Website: apple
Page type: payment
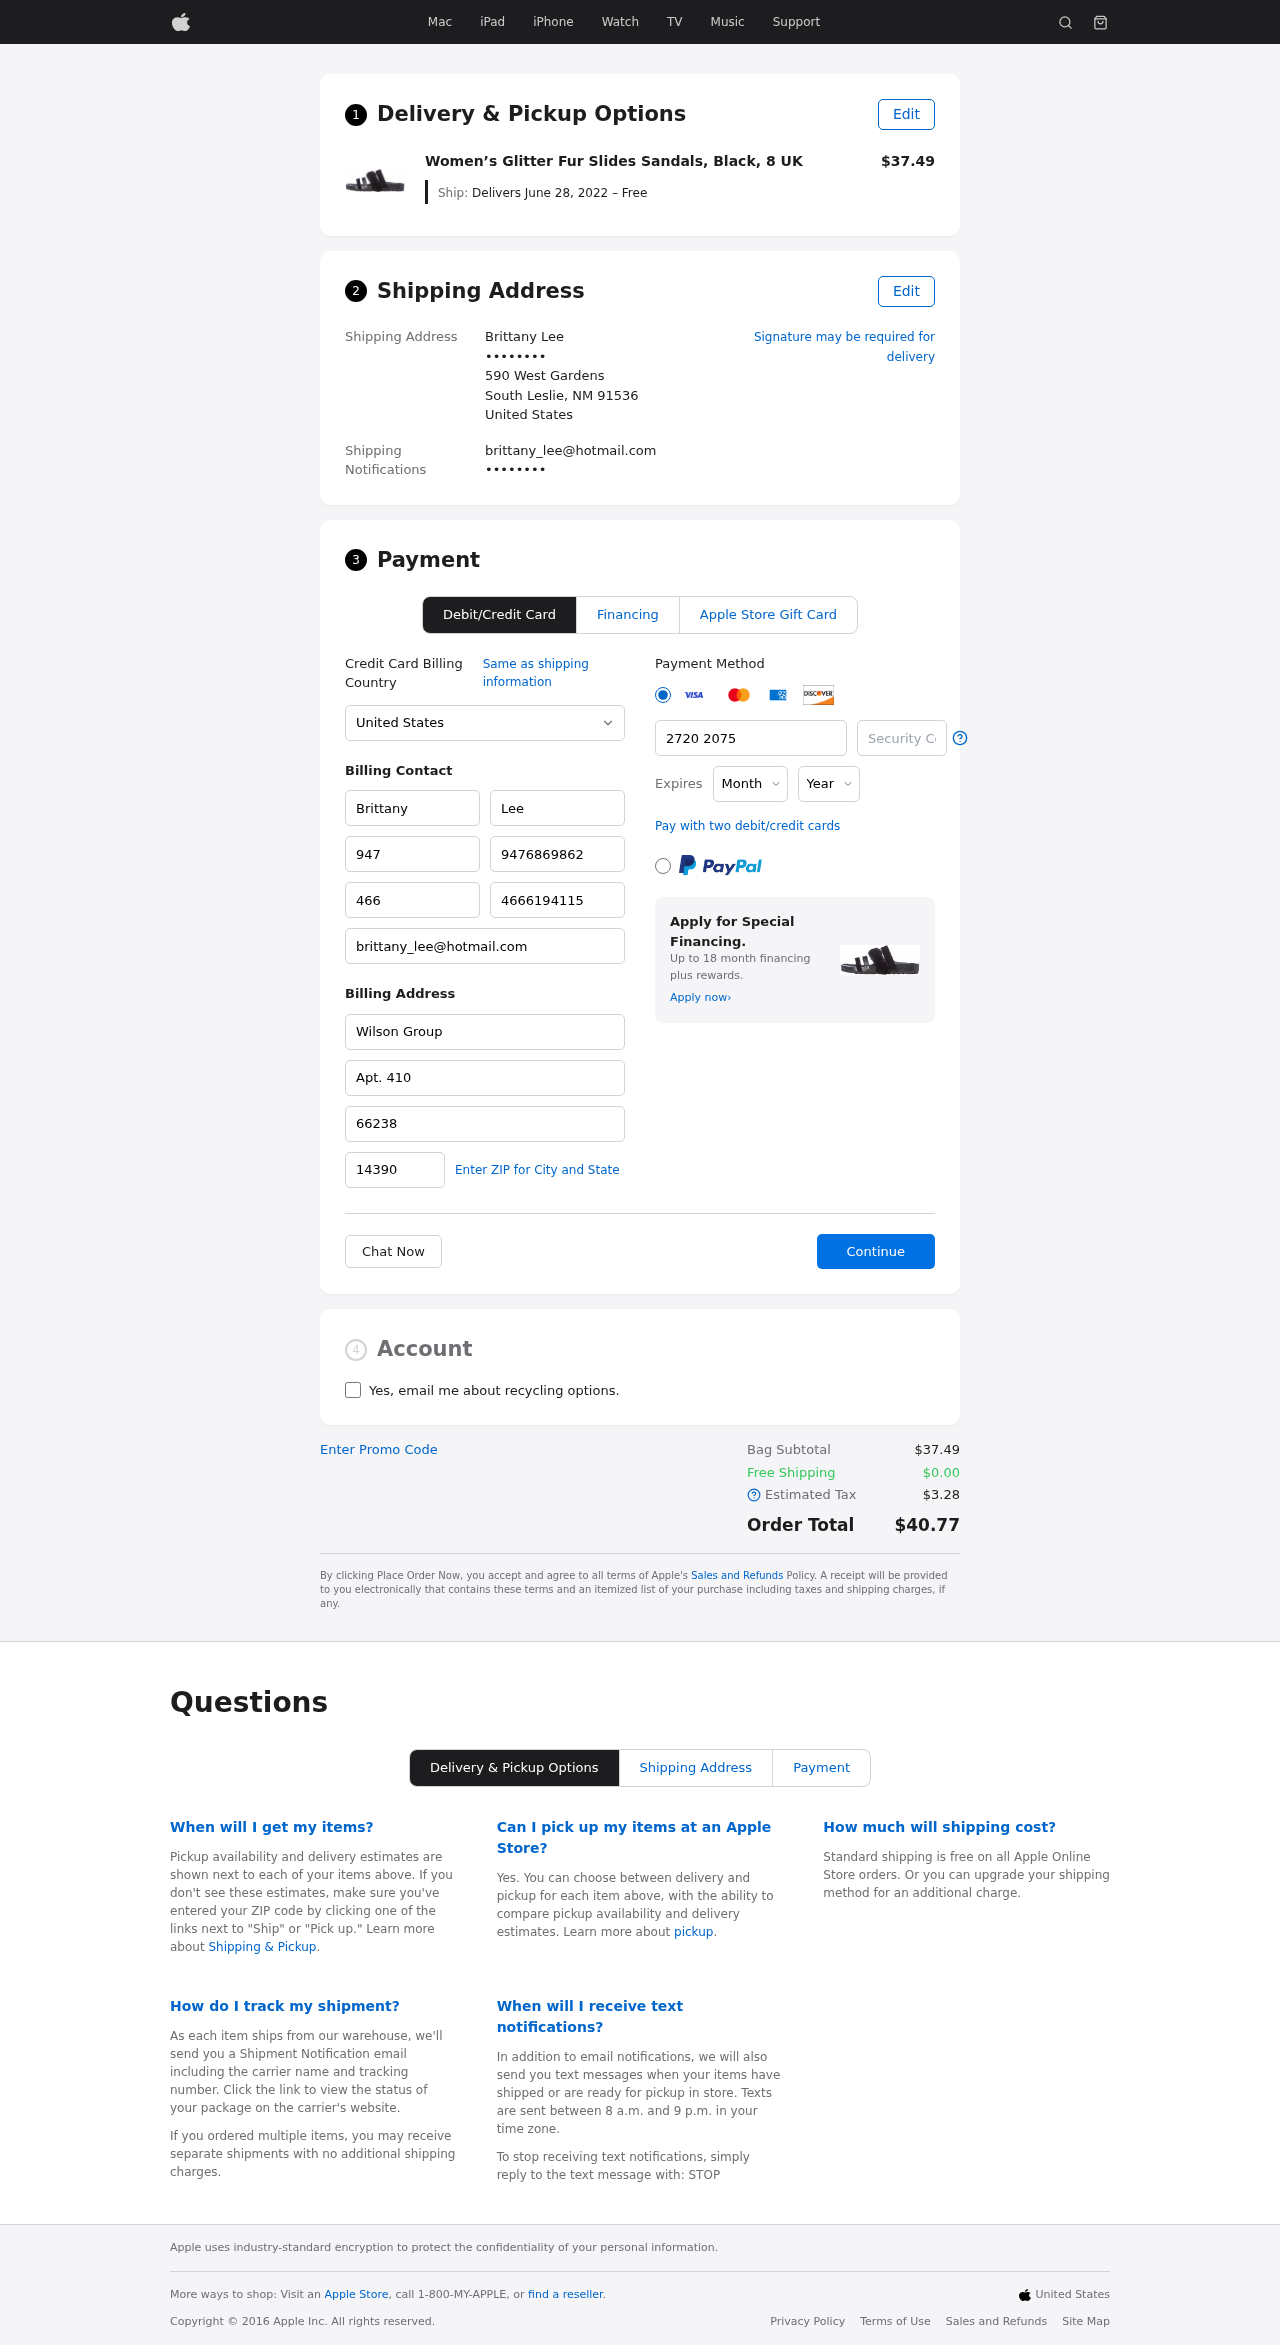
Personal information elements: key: PII_CARD_CVV
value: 760
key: PII_CARD_EXPIRY_MONTH
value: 02
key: PII_CARD_EXPIRY_YEAR
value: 26
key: PII_CARD_NUMBER
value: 2720 2075 2362 3680
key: PII_CITY_STATE_ZIP
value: South Leslie, NM 91536
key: PII_COMPANY
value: Wilson Group
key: PII_COUNTRY
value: United States
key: PII_EMAIL
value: brittany_lee@hotmail.com
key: PII_EMAIL2
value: brittany_lee@hotmail.com
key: PII_FIRSTNAME
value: Brittany
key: PII_FULLNAME
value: Brittany Lee
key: PII_LASTNAME
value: Lee
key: PII_PHONE3
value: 9476869862
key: PII_PHONE_ALT
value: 4666194115
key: PII_PHONE_ALT_AREA
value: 466
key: PII_PHONE_AREA
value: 947
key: PII_POSTCODE2
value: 14390
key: PII_SECURITY_CODE
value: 66238
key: PII_STREET
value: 590 West Gardens
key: PII_STREET2
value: Apt. 410
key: PII_PHONE
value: ••••••••
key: PII_PHONE2
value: ••••••••
Product elements: key: PRODUCT1_NAME
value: Women’s Glitter Fur Slides Sandals, Black, 8 UK
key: PRODUCT1_PRICE
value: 37.49
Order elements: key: ORDER_DELIVERY_DATE
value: Delivers June 28, 2022 – Free
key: ORDER_SUBTOTAL
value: $37.49
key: ORDER_SHIPPING_COST
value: $0.00
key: ORDER_TAX
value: $3.28
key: ORDER_TOTAL
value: $40.77